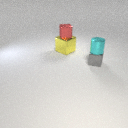
small red metal cube above large yellow metal cube